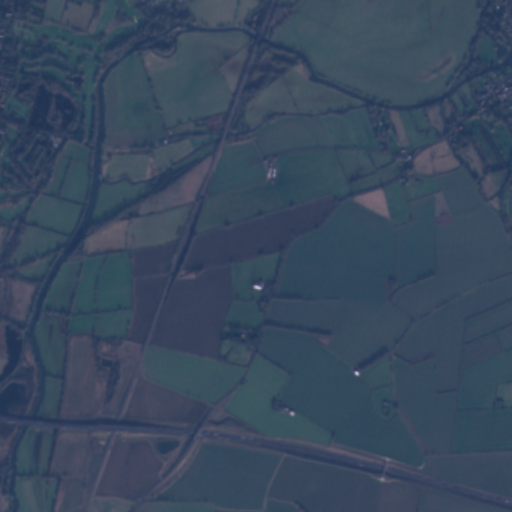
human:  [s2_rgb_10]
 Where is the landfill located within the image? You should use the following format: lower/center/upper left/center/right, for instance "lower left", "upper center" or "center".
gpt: The landfill is located in the center left of the image.
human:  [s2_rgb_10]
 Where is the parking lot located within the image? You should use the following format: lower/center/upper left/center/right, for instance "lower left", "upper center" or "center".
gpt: The parking lot is located in the upper of the image.
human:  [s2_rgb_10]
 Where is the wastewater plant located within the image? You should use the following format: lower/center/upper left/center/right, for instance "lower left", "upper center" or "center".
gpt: The wastewater plant is located in the upper left of the image.
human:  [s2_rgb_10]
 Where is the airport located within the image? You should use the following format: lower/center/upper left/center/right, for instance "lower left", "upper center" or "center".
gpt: There is no airport in the image.